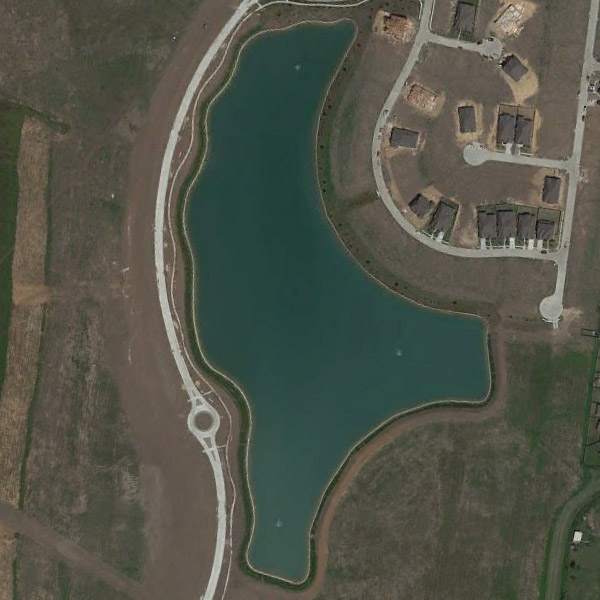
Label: Pond